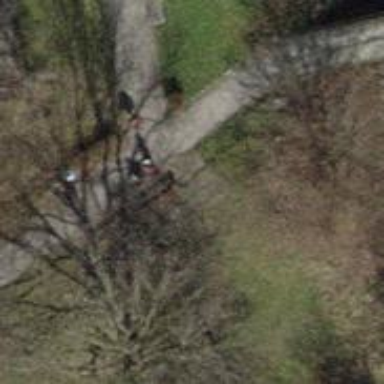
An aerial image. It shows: Brown bench in the vicinity.